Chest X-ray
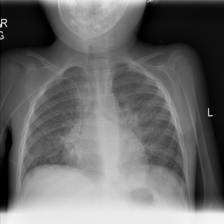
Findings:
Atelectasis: negative
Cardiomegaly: negative
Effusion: negative
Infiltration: positive
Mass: negative
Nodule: positive
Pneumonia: negative
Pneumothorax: negative
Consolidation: negative
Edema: negative
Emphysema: negative
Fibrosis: negative
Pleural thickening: negative
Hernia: negative